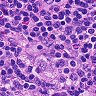
Metastatic tissue present: yes